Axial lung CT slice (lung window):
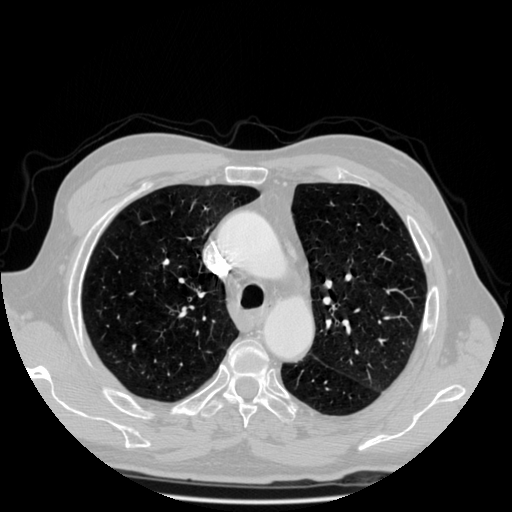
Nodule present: no